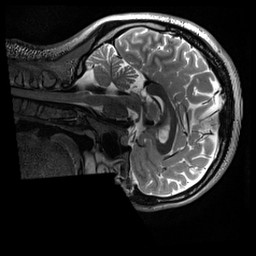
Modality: T2w
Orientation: sagittal
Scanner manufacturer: siemens
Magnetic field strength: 3 T
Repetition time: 3.2 s
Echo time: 0.564 s